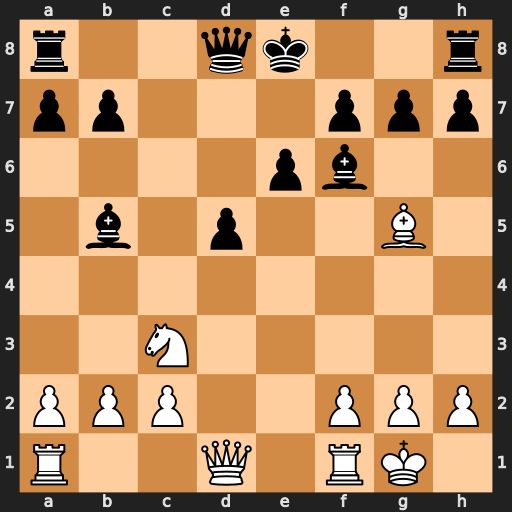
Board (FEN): r2qk2r/pp3ppp/4pb2/1b1p2B1/8/2N5/PPP2PPP/R2Q1RK1
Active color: w
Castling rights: kq
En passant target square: -
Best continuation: Bxf6 Qxf6 Nxb5